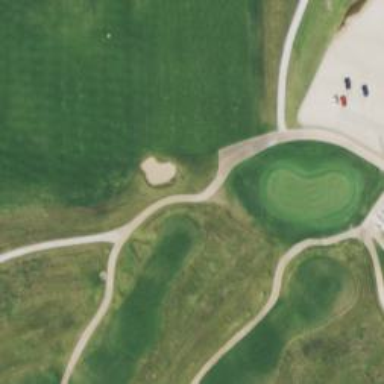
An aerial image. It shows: Path used for both walking and golf.